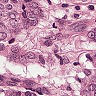
Metastatic tissue present: yes